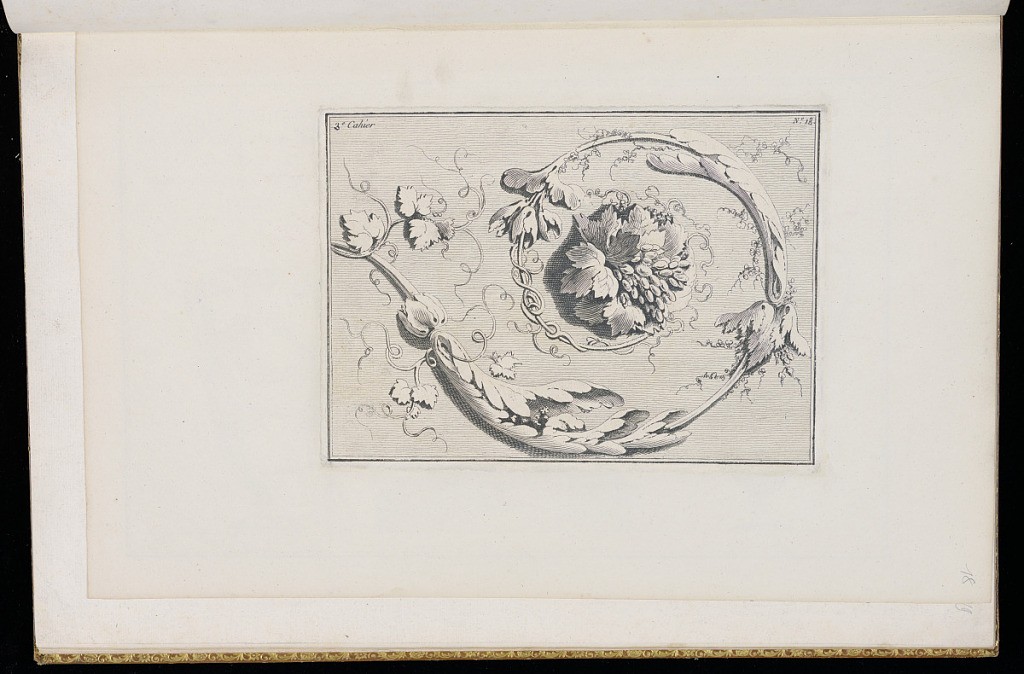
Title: Scrolling Foliate Ornament Design
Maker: Henri Sallembier, French, ca. 1753 - 1820
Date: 1777
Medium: Engraving and etching on paper
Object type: Print
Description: A scrolling foliate ornament design featuring scrolling leaf (rinceaux) motifs. The plate is numbered. The book (Cahier) number has modified with ink to change it to ‘3' and the plate number has been partly scraped away and inscribed in ink to change it to ‘18'.